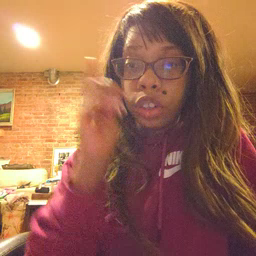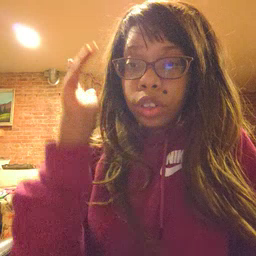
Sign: pretend